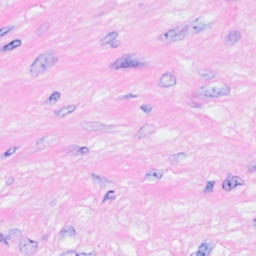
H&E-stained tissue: Breast